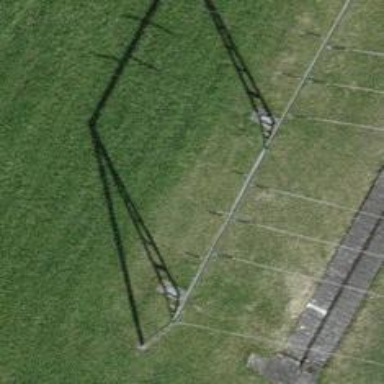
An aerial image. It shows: Insulator used in power systems.